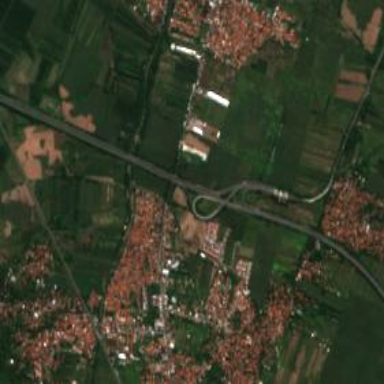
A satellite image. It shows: Motorway junction.